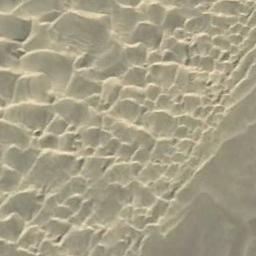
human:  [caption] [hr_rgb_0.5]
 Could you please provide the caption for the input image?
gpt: The desert is full of white sand .

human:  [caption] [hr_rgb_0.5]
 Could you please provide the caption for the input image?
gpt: The desert has light yellow sand and some small dunes .

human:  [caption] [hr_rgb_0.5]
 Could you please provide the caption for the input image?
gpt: There are many lines in the desert .

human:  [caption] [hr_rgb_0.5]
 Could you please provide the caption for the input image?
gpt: This is a yellow desert with wavy wrinkles beside the brown bare ground .

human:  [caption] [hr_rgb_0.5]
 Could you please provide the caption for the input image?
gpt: A yellow sandy desert with patterned stripes .